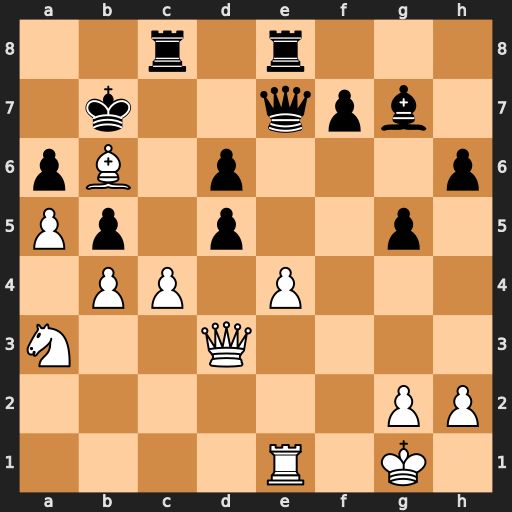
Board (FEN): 2r1r3/1k2qpb1/pB1p3p/Pp1p2p1/1PP1P3/N2Q4/6PP/4R1K1
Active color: w
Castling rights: -
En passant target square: -
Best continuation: Qxd5+ Kb8 Nxb5